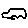
Label: car